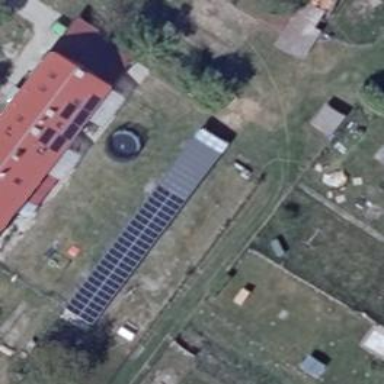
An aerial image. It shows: Solar photovoltaic panel generator producing electricity in small installation.